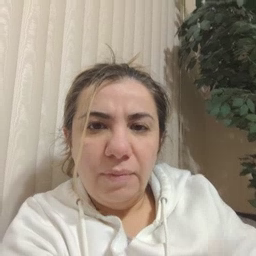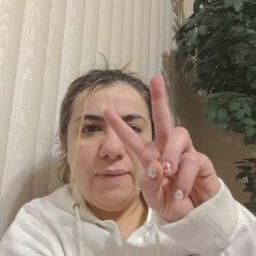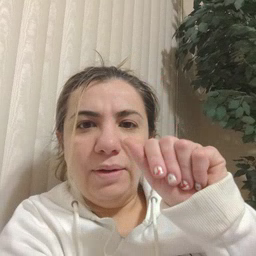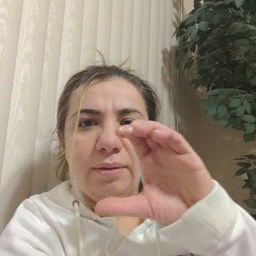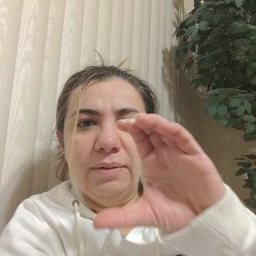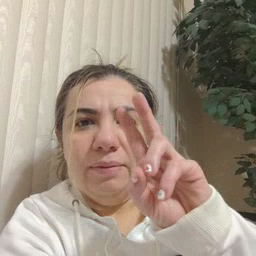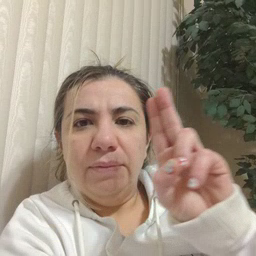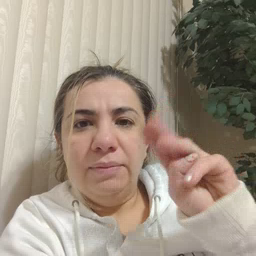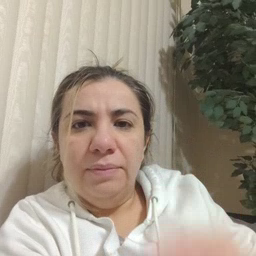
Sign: vacuum